Question: My code seems fine but when i run it and input the sales it wont show the commission.

this is python btw.
'''
keep_going = "y"
while keep_going == "y":
sales = float(input("Enter the amount of sales: "))
comm_rate = 10
commission = sales * comm_rate
print ("The commission is: "),commission
keep_going = input("Do you want to calculate another commission? (Enter y for yes): ")
main()
'''
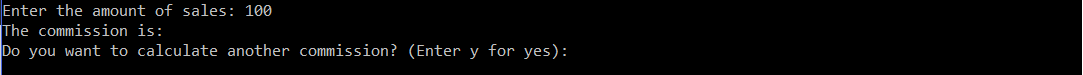
Answer: Change:
'''
print ("The commission is: "),commission
'''
To:
'''
print ("The commission is: ", commission)
'''